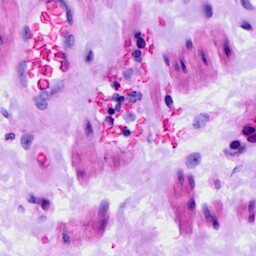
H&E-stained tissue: Ovarian